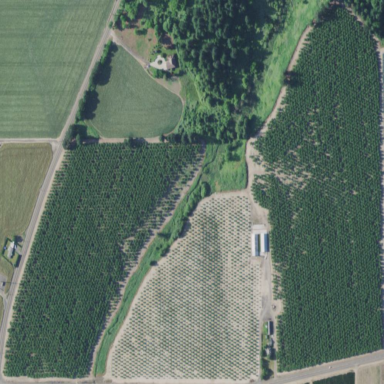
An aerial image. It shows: Orchard.